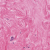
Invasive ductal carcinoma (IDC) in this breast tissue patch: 0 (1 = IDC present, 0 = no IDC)